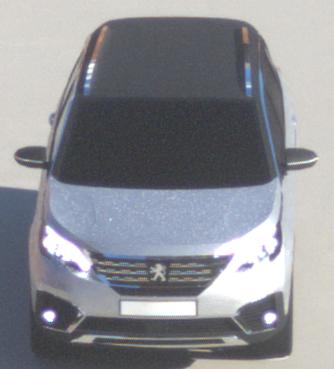
Make: Peugeot
Model: 5008 1.2 PureTech 130 Active
Detailed model: 5008 (II) (03/17 - 09/20)
Model produced from: 2017/03
Model produced until: 2018/07
Doors: 5
Color: white
Road condition: dry road
Daytime: morning or afternoon
Contrast: high contrast